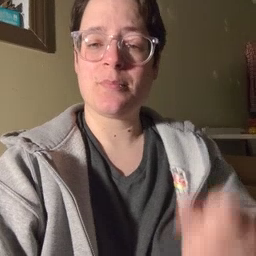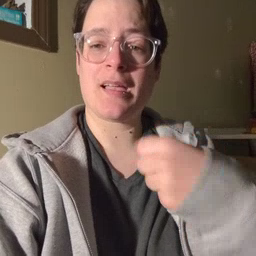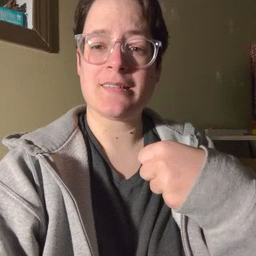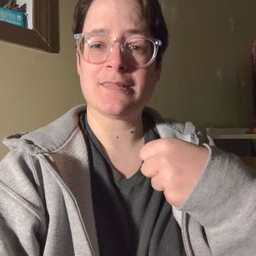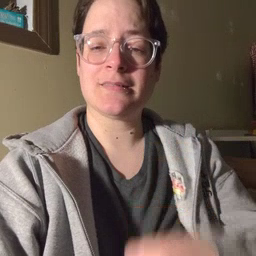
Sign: make